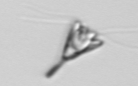
Label: Pyramimonas_longicauda